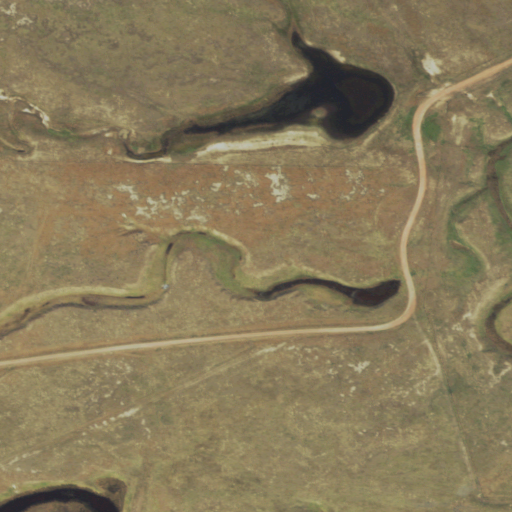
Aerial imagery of valley in Wyoming named Box Draw containing shrub, grassland, and herbaceous wetlands